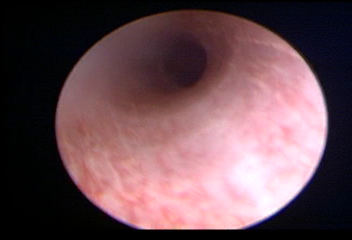
Modality: WLC
Class: Normal mucosa
Bladder cancer association: No